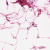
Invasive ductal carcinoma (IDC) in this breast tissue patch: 0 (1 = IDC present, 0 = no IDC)